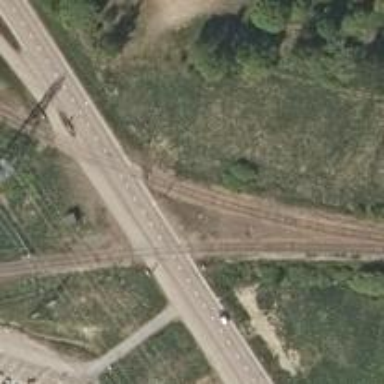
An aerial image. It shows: Railway spur service.